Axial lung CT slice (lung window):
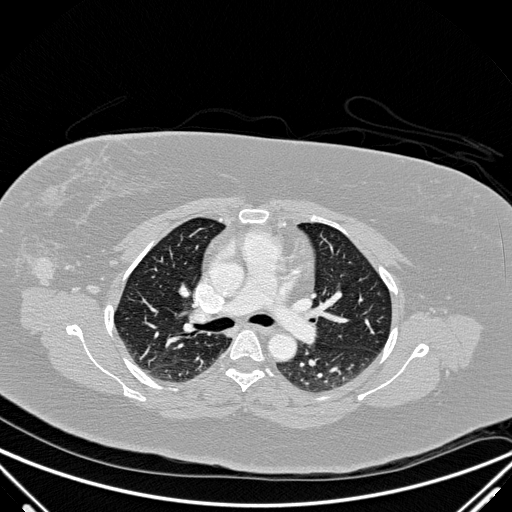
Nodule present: no